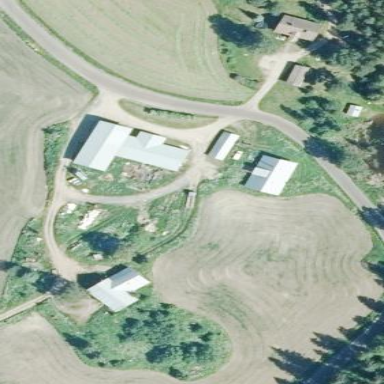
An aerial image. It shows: Farmyard area.